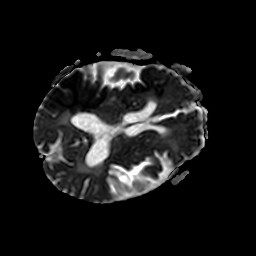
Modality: ADC
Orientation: axial
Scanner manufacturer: philips
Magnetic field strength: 3 T
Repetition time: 3.734 s
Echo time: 0.05944 s